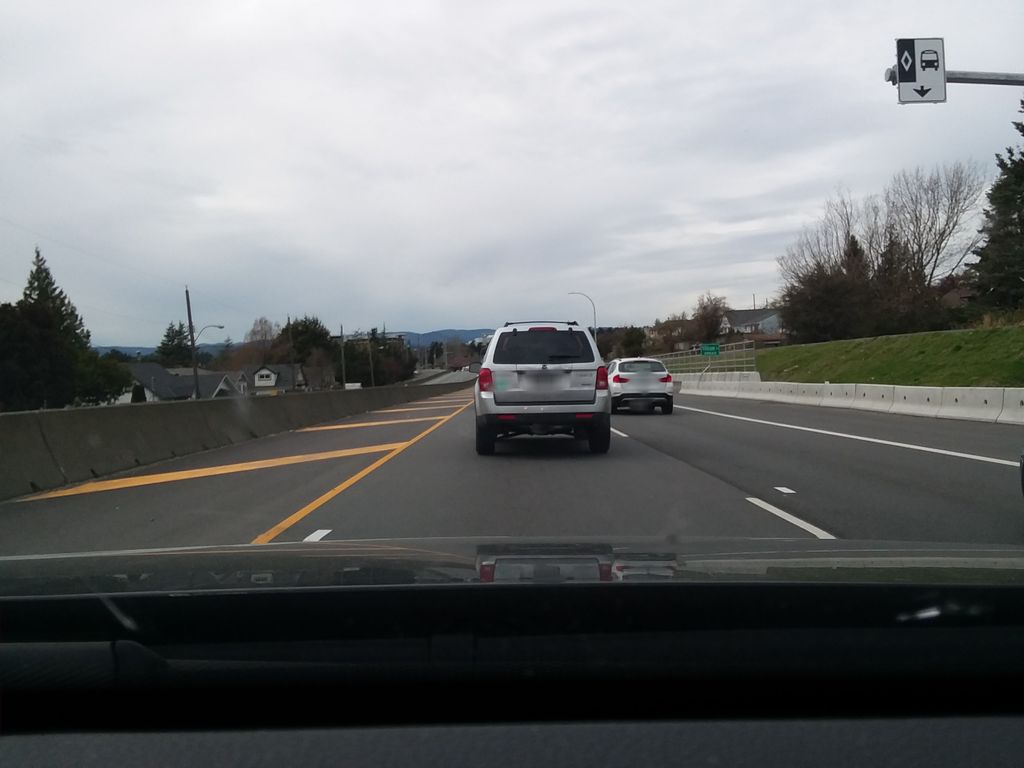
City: victoria